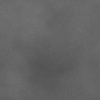
Atmospheric dust classification: dusty